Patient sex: M
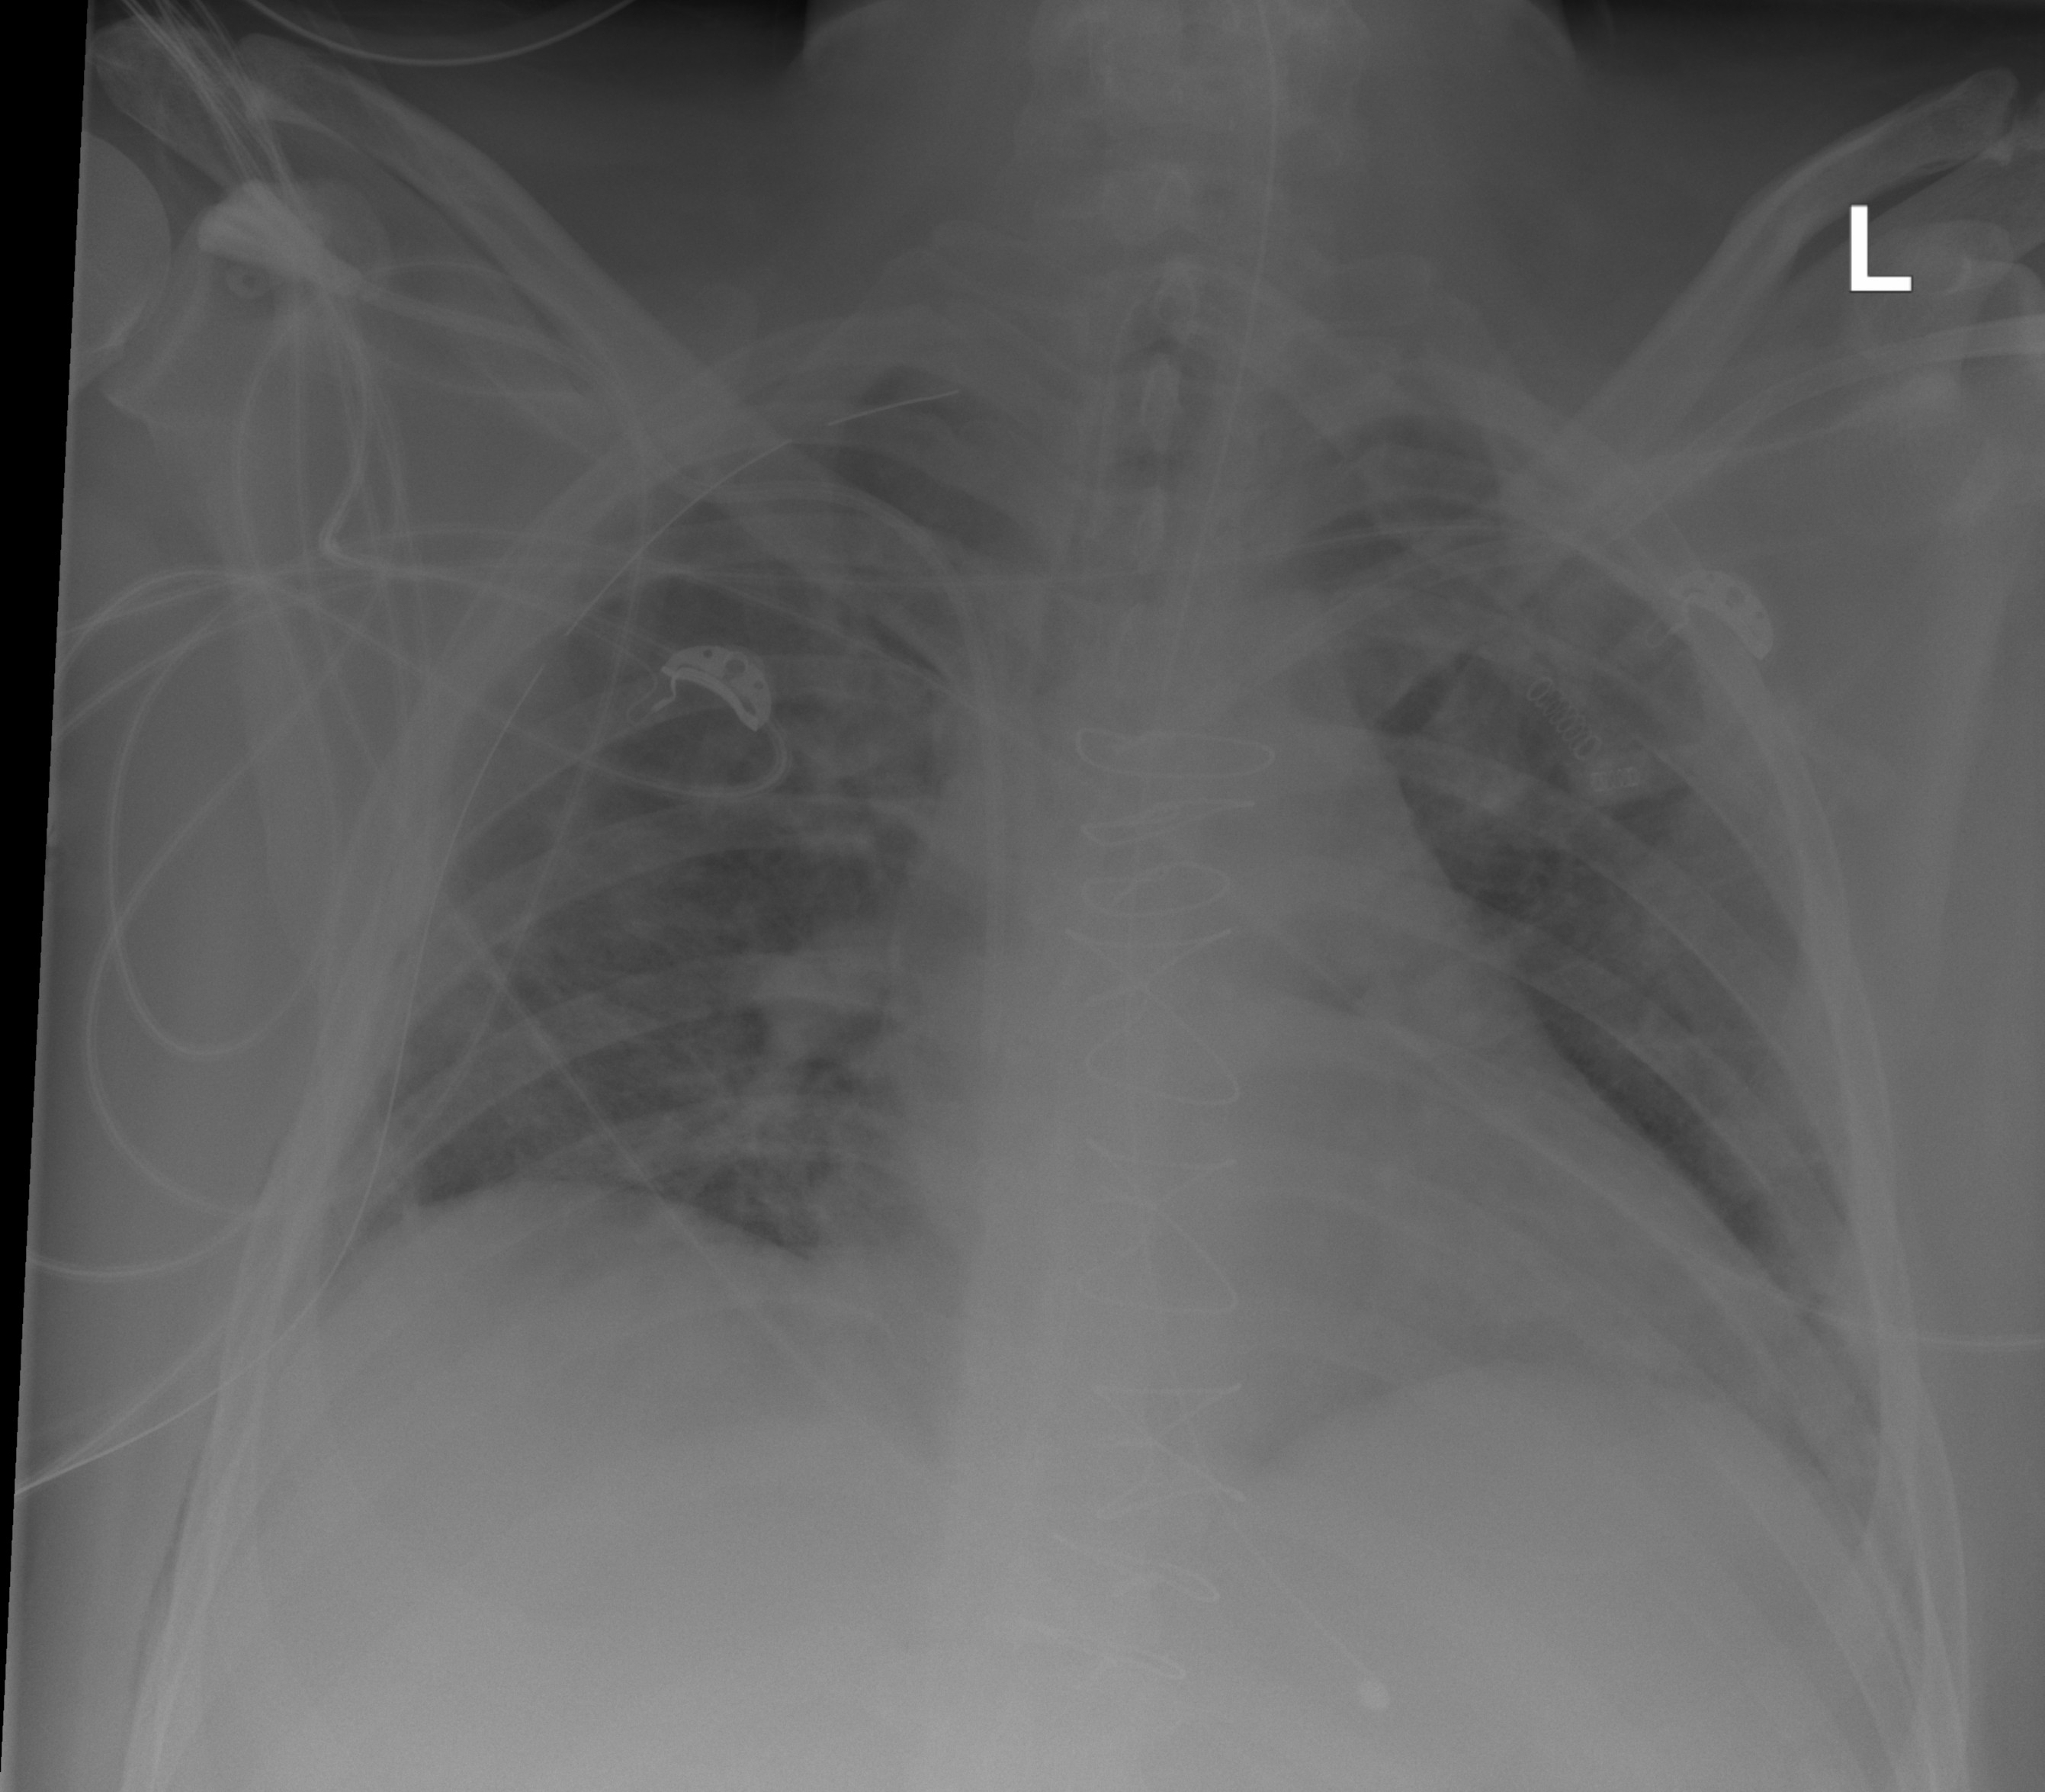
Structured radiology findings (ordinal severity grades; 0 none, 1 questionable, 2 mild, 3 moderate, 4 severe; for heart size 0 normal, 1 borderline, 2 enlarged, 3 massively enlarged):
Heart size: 2
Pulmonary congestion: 0
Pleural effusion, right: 0
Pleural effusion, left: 0
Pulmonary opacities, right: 2
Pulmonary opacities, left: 2
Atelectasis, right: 2
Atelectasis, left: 2